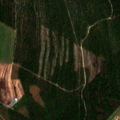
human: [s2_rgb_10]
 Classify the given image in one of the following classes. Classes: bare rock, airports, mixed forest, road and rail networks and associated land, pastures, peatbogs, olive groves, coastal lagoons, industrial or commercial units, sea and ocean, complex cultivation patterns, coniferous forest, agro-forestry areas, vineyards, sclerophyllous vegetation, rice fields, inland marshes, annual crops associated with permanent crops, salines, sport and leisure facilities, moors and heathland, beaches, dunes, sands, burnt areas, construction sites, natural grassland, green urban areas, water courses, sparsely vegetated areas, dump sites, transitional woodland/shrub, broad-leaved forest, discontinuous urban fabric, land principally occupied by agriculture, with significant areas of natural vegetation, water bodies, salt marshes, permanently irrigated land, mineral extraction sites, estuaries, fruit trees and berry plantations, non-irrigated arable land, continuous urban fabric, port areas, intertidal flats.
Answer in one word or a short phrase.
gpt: non-irrigated arable land, coniferous forest, mixed forest